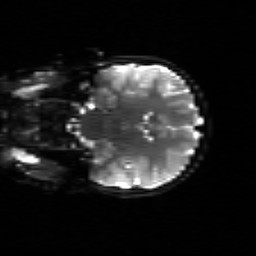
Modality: sbref
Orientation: coronal
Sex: female
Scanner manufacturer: siemens
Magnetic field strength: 3 T
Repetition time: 5 s
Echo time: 0.071 s